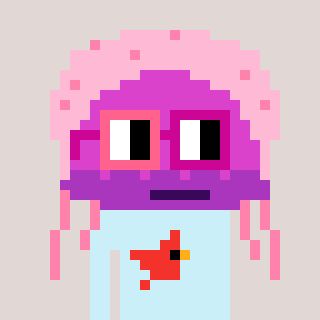
a pixel art character with square pink and red glasses, a jellyfish-shaped head and a cold-colored body on a warm background